Aerial crown-view tile of a tropical tree (Barro Colorado Island, Panama), acquired 20240813:
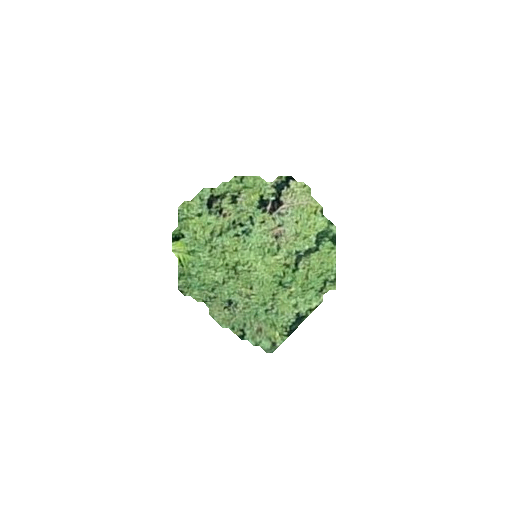
Species: Pouteria stipitata
GBIF accepted scientific name: Pouteria stipitata
Crown area: 31.667 m²